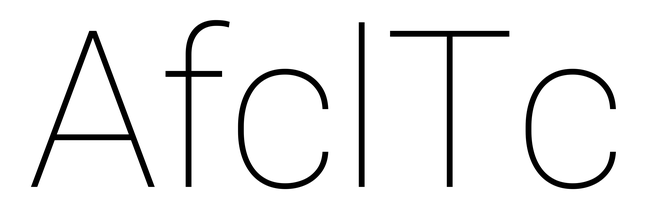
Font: Roboto_Thin